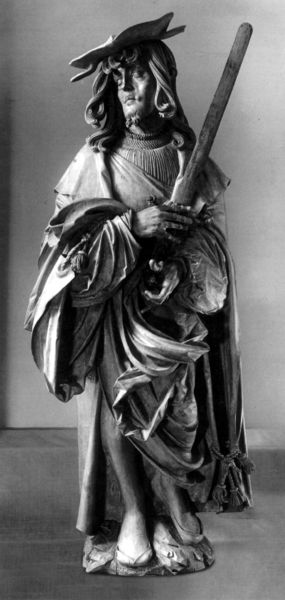
Titel: Hochaltar, Hl. Protasius vom rechten Flügel
Künstler: Meister H. L.
Standort: Breisach
Institution: Münster St. Stephanus
Schlagwörter: fuß, hand, kopf, mann, schatten, umhang, weiß, finger, frau, frisur, grau, haar, holz, hut, licht, mund, nase, raum, schwarz, blick, bart, kappe, mütze, wand, augen, barock, falten, gesicht, halten, kleidung, kragen, lang, sockel, stehen, stein, bildnis, hals, hände, portrait, porträt, kirche, boden, figur, gewand, haare, mantel, stehend, stoff, gotik, kinn, lippen, locken, skulptur, statue, beine, kopfbedeckung, bein, füße, schuhe, stab, klein, saal, erhaben, glanz, deutsch, kordel, faltenwurf, kontrapost, plastik, plinthe, ring, foto, fotografie, photographie, abwenden, barfuss, fingerring, asien, schwarzweiss, barrett, fliesen, schwert, waffe, asiatisch, schnitzerei, photo, gotisch, müde, heiliger, heilige, stange, spielbein, keule, aufnahme, schnitzwerk, gewandfalten, georg, holzskulptur, untergewand, spätgotisch, apostel, riemenschneider, spätmittelalter, leinberger, veit stoß, paulus, flten, wallen, schwrt, abscheu, kelin, baseballschläger, wegsehen, 16. jahrhundert, erhabe, palus, statie, kopfbedecjung, schwert mann